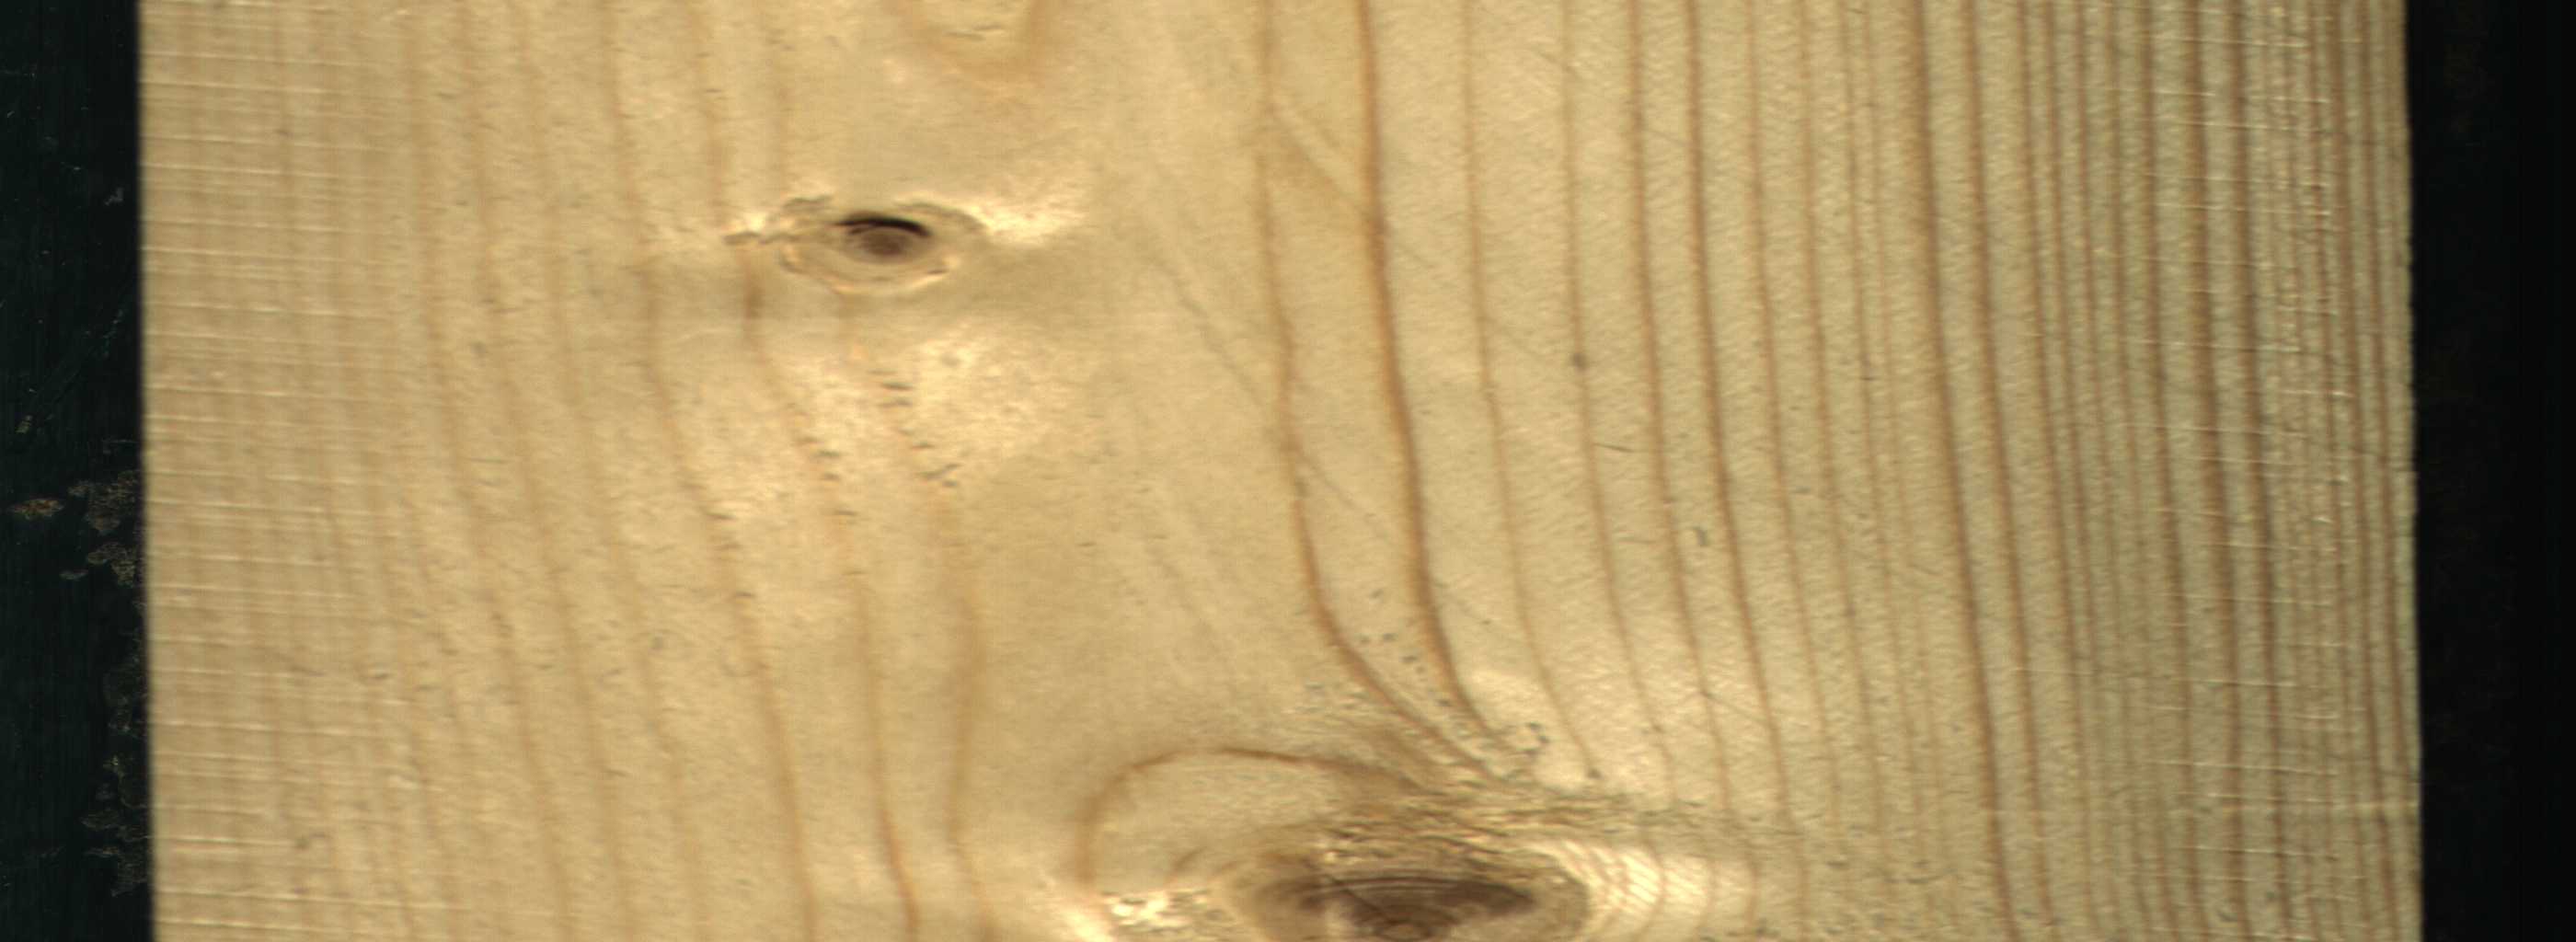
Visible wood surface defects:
knot_with_crack
Dead_Knot
Live_Knot